Question: My page has jQuery referenced, as other code is already running correctly. But I need to add some new code, and decided to try testing the selector directly in Firebug before writing the code. So I go to the console and type in my selector:
'''
$("h3:contains('Keynote')");
'''
Now, this may or may not be a valid selector. I don't care, at this point. When I hit enter, I'm getting the following error:
> TypeError: $ is not a function
Now I know if you get that error in code that's actually running on your page, it's usually either because jquery is not referenced or running (which we know it is) or because there are conflicts with another library. But would code that's run directly in the console be affected by that? And if so, how do I get around it for testing purposes? Do I have to skip testing this way in Firebug and just write the code in my file and test from there?
If it helps, when I click on the link to the error message, this is what I get:

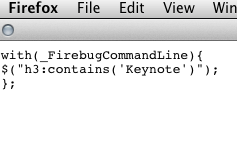
Answer: Have you tried replacing the '$' with 'jQuery'?
'''
jQuery("h3:contains('Keynote')");
'''
My first guess would be a conflict which this should handle.